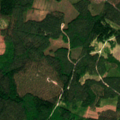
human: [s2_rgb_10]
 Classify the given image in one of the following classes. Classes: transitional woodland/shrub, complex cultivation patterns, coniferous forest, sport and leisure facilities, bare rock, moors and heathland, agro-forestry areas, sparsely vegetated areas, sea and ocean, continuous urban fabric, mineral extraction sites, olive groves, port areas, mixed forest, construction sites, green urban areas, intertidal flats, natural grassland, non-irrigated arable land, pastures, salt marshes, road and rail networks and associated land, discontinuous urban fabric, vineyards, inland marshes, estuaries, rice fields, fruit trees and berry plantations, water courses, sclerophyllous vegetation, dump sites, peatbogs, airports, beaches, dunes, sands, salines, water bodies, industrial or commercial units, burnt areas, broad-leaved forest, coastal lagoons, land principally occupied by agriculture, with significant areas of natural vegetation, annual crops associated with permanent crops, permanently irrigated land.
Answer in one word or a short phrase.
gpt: coniferous forest, transitional woodland/shrub